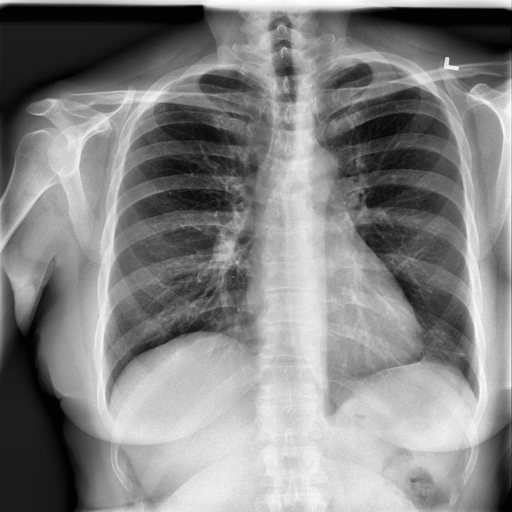
Finding: NORMAL